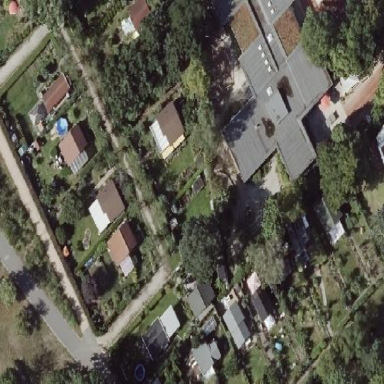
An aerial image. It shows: Allotments area.